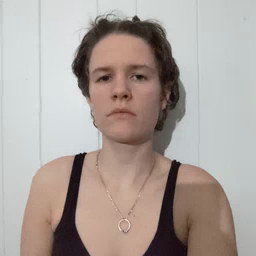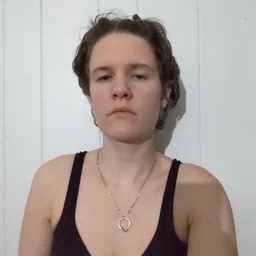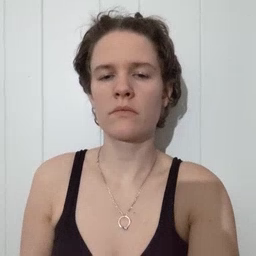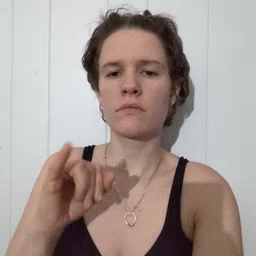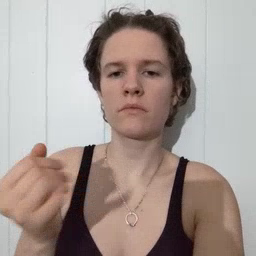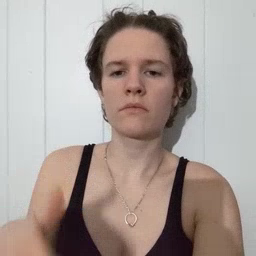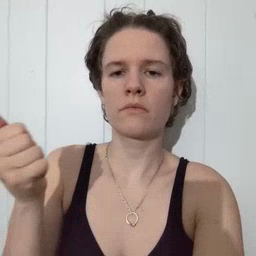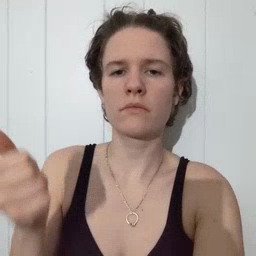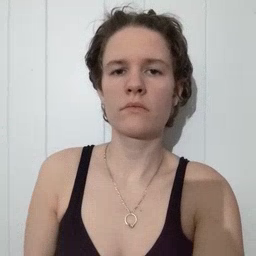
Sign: jeans